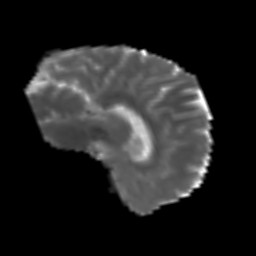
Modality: MD
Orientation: sagittal
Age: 56
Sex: male
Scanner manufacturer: siemens
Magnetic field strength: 3 T
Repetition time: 3.2 s
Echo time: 0.081 s